Field crop: maize
Growth stage: 2
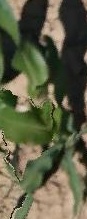
Species: maize